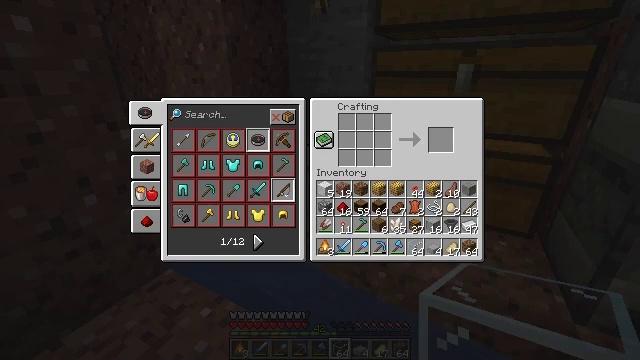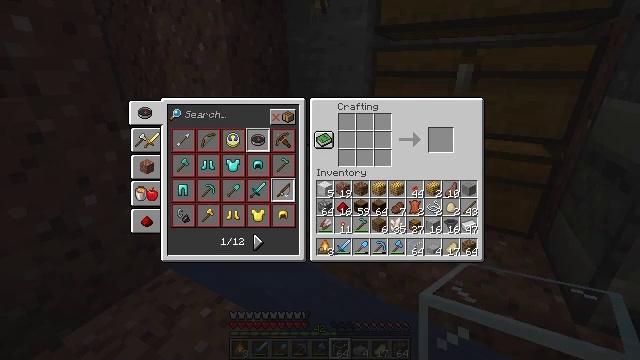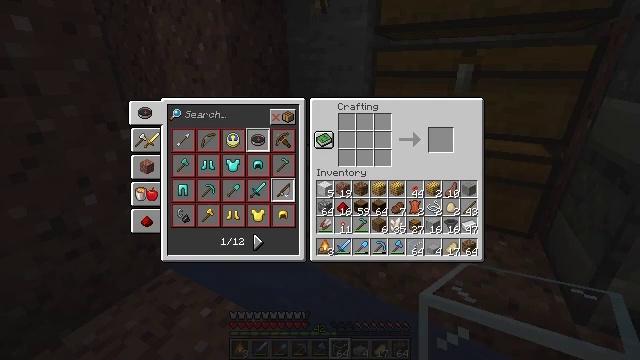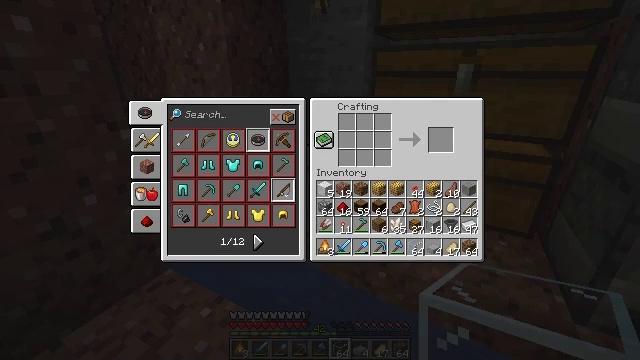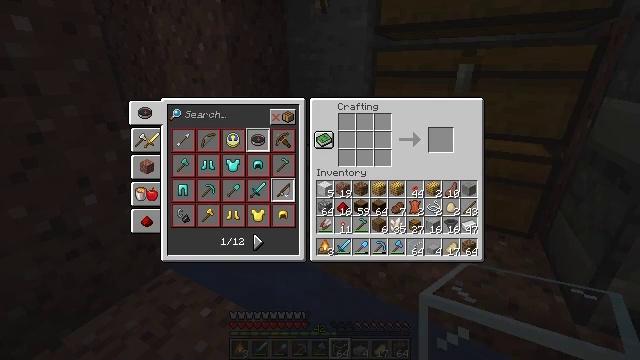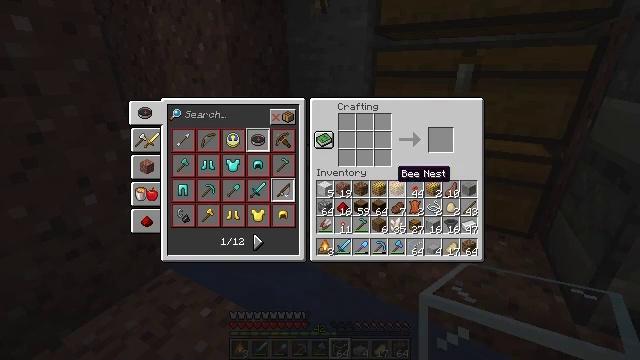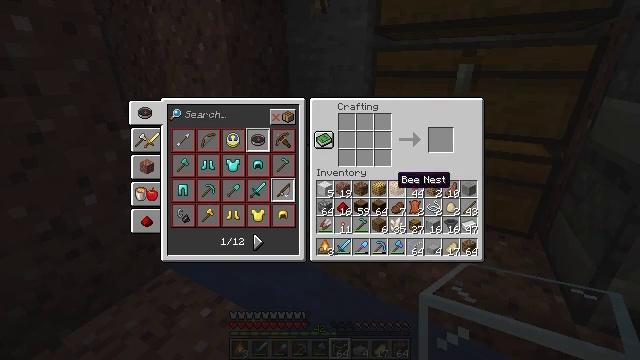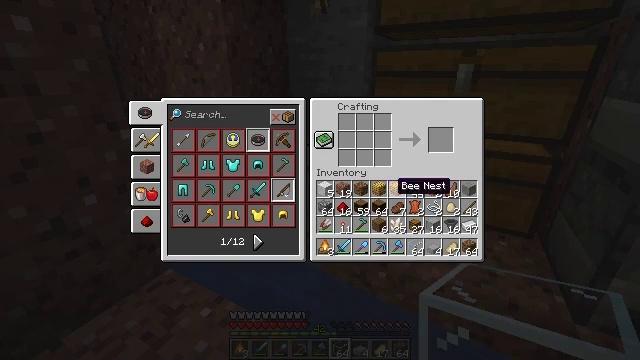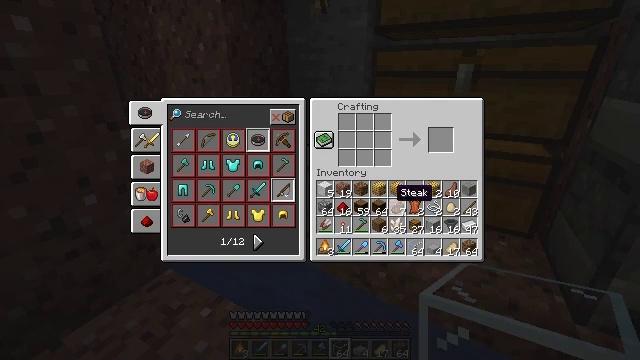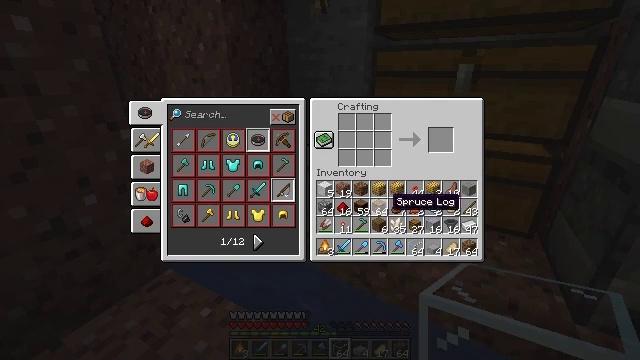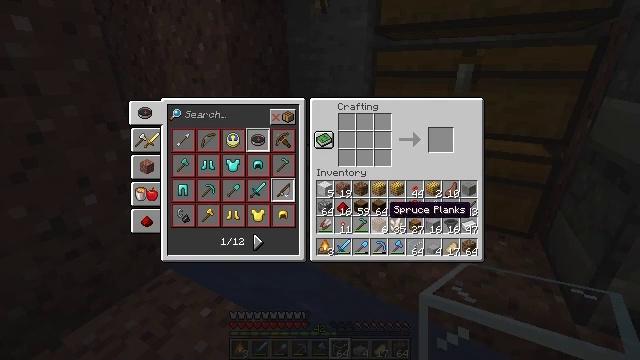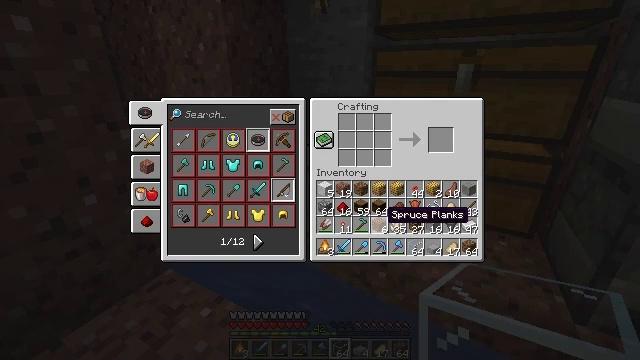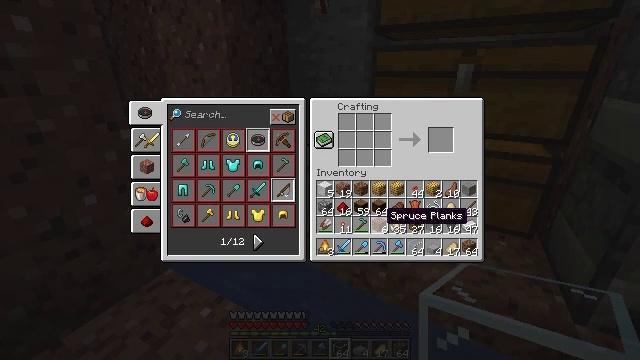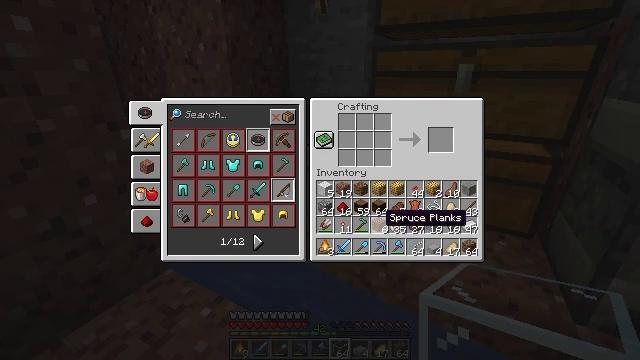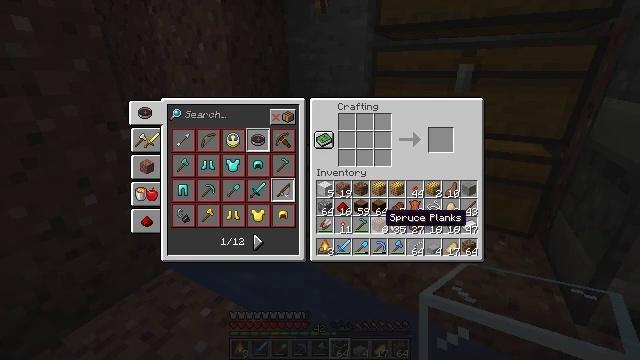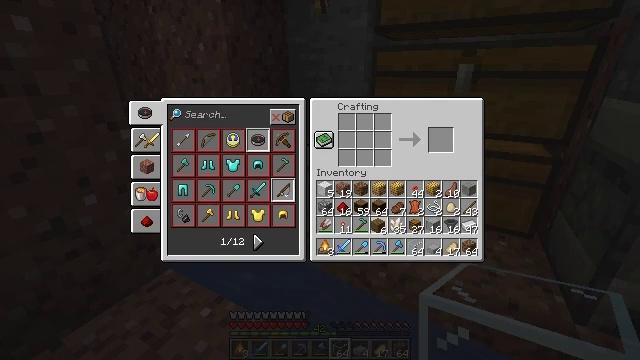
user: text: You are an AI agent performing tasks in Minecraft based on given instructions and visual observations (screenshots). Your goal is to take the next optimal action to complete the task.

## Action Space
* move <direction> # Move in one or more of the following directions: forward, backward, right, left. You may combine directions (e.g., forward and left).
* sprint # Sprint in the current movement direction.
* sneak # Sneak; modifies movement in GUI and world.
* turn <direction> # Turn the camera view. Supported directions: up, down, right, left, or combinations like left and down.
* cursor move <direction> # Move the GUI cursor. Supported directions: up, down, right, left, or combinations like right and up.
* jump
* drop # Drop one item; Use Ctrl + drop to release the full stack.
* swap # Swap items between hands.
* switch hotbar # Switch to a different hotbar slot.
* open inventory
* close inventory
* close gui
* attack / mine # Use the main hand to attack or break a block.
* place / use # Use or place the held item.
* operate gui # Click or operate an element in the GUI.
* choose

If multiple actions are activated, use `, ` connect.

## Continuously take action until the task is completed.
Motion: motion action
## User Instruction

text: Use spruce planks to make a spruce door.
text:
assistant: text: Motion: no_op
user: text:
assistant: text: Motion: cursor move left
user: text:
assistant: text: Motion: no_op
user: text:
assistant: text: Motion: no_op
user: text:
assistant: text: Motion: no_op
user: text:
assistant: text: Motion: no_op
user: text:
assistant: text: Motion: no_op
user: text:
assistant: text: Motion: cursor move down
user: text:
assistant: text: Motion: cursor move down
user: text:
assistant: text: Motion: cursor move down
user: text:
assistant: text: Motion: no_op
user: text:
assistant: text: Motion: no_op
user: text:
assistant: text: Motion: no_op
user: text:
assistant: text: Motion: no_op
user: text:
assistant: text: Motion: operate gui
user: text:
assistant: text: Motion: operate gui
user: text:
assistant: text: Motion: operate gui
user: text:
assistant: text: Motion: cursor move up
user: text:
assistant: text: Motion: cursor move up
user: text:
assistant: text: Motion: cursor move up
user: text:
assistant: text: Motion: no_op
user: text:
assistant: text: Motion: no_op
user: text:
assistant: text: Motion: no_op
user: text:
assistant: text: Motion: no_op
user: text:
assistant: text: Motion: no_op
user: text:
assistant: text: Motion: no_op
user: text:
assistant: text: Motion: no_op
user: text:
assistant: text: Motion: no_op
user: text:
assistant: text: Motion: no_op
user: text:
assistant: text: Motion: no_op